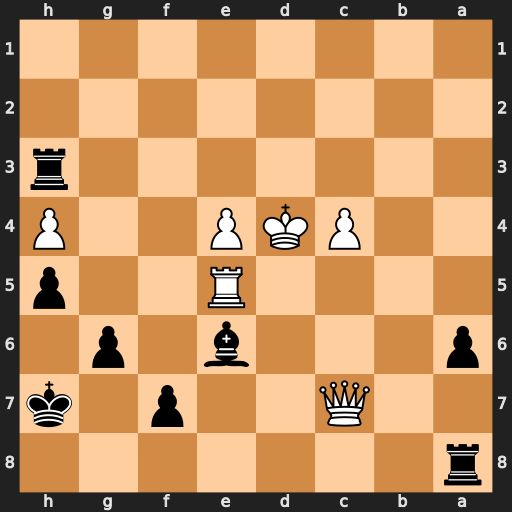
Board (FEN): r7/2Q2p1k/p3b1p1/4R2p/2PKP2P/7r/8/8
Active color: b
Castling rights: -
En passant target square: -
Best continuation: Rc8 Qxc8 Bxc8